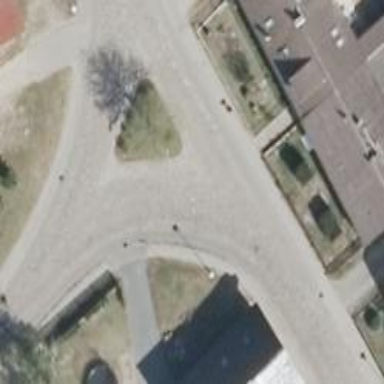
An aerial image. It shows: Residential road.